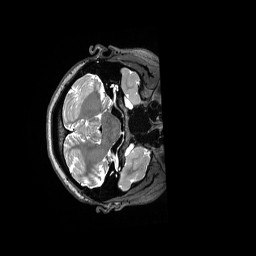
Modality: T2w
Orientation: axial
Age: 26
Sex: female
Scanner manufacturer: siemens
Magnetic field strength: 3 T
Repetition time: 3.2 s
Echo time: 0.562 s